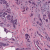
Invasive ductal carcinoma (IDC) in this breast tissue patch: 1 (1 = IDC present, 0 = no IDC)